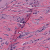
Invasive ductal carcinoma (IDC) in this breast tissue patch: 1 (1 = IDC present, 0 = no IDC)